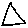
Label: triangle